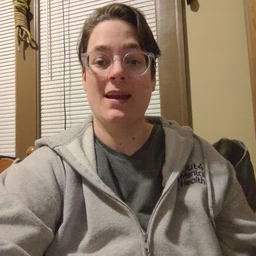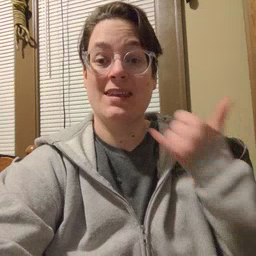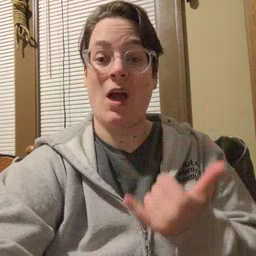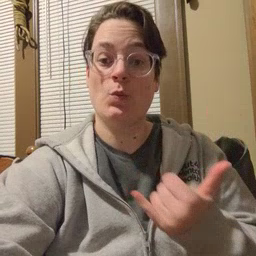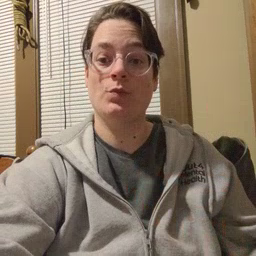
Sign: now